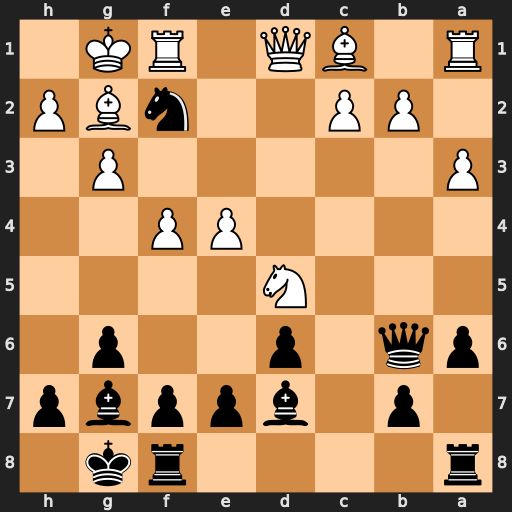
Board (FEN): r4rk1/1p1bppbp/pq1p2p1/3N4/4PP2/P5P1/1PP2nBP/R1BQ1RK1
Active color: b
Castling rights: -
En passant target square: -
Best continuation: Nh3+ Kh1 Qg1+ Rxg1 Nf2#